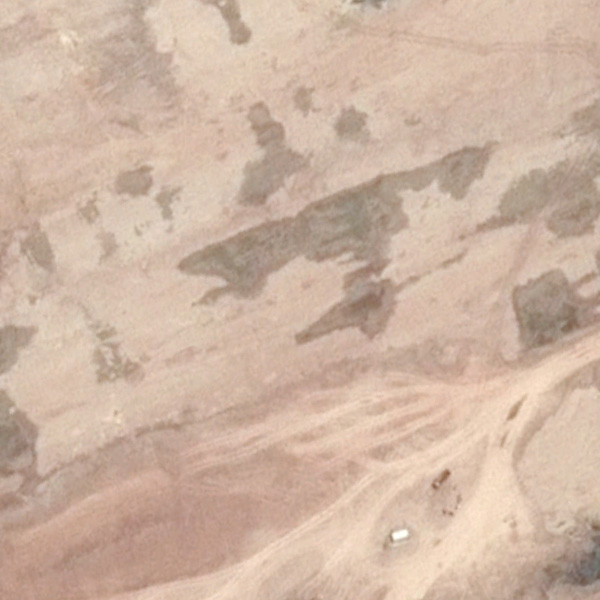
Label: BareLand